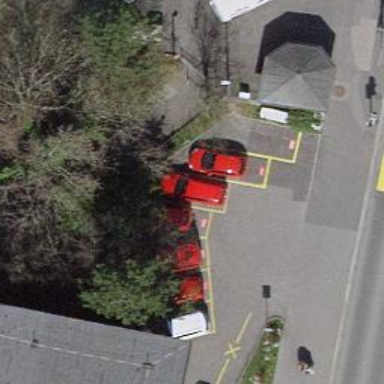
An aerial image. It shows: Car-sharing service available at this location.